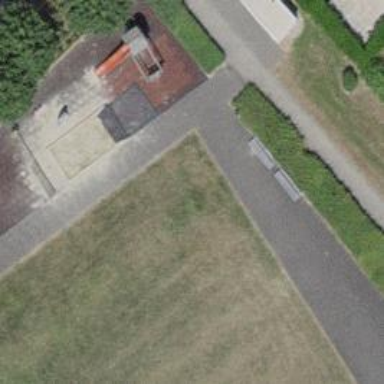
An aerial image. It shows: Brown bench.